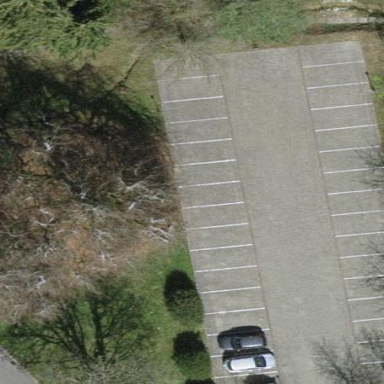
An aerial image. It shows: Parking area.